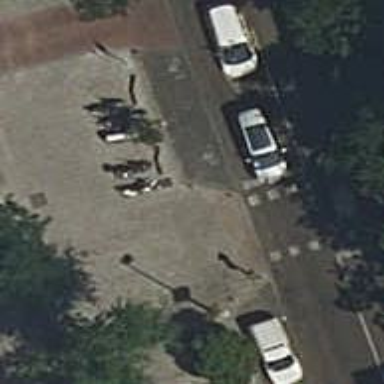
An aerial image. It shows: Motorcycle parking facility.